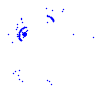
Particle: electron